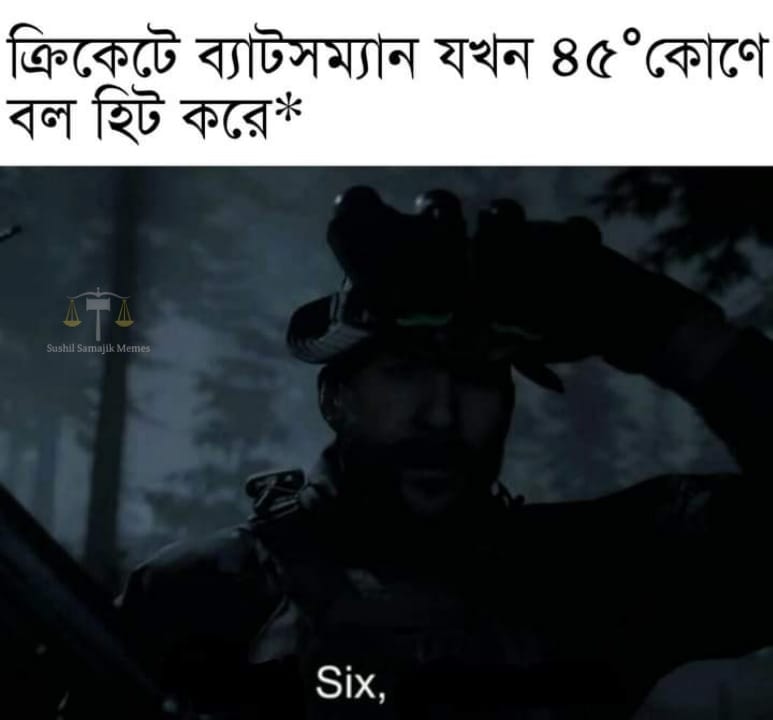
Caption: ক্রিকেটে ব্যাটসম্যান যখন ৪৫ কোণে বল হিট করে*   Six,
Label: non-hate